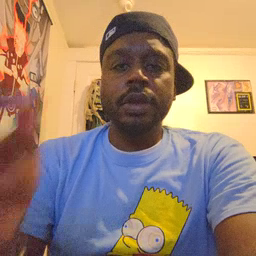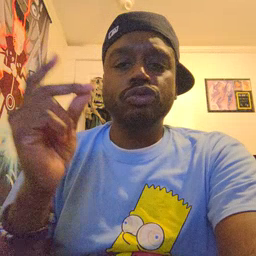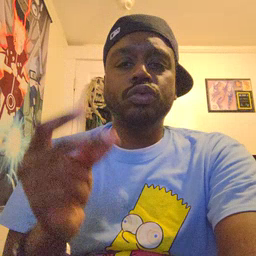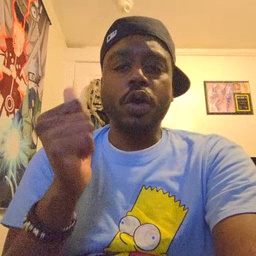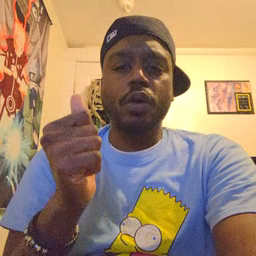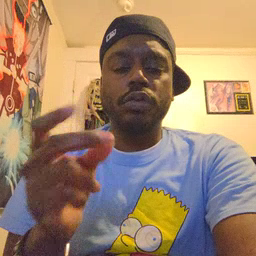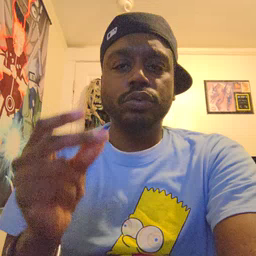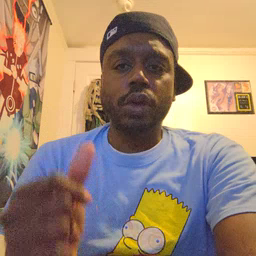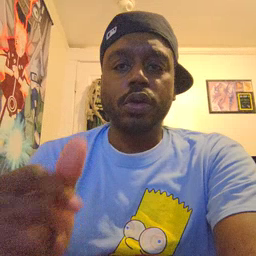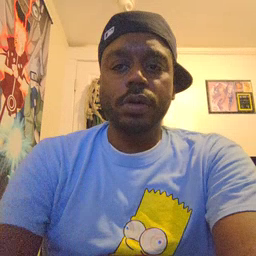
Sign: dog